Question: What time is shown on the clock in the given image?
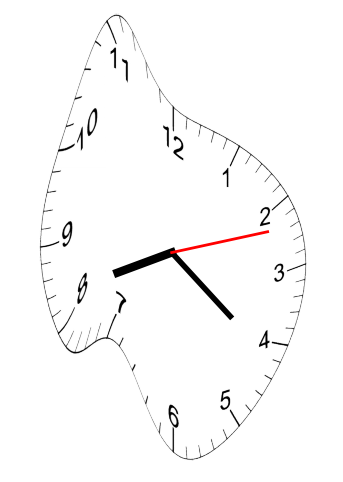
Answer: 08:21:12